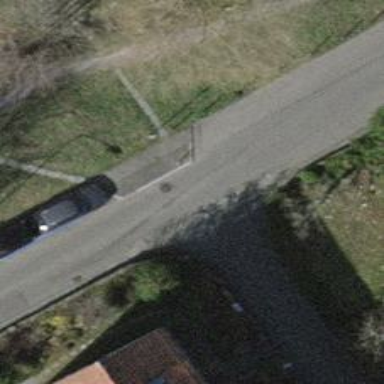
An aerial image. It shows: Residential road.